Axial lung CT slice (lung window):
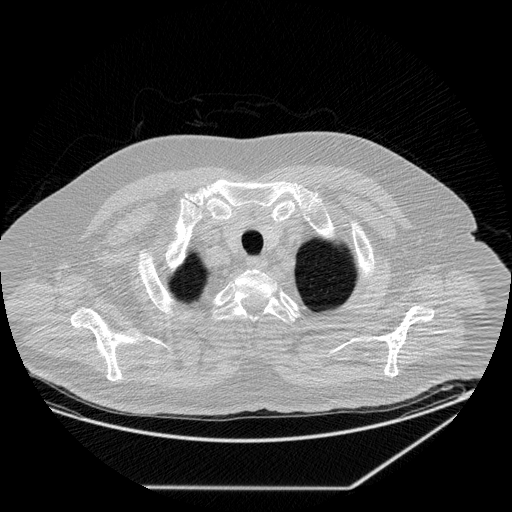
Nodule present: no